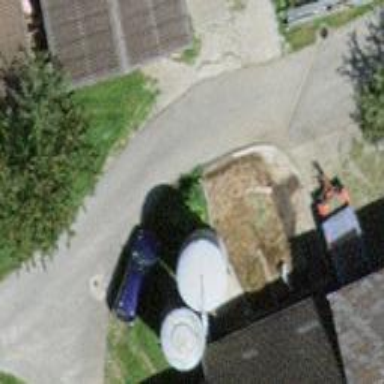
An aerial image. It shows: Silo.